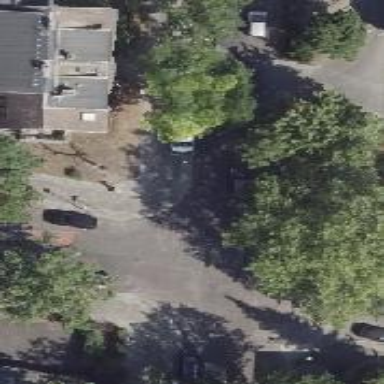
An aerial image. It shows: There is parking obstacle present.